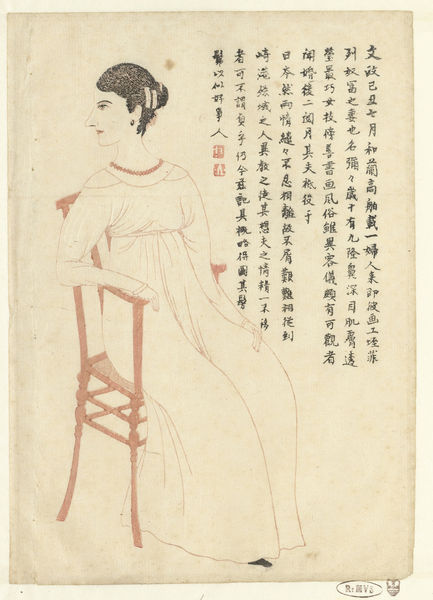
Titel: Portret van Madame C. Hubert de Villeneuve
Künstler: Isono Bunsai
Standort: Amsterdam
Institution: Rijksmuseum
Schlagwörter: assis, rouge, femme, robe, chinoiserie, chine, asiatique, japon, asie, chinois, pli, profile, chaussure, chaises, écriture, lettre, japonais, signe, lettres, chaîne, signes, européen, plies